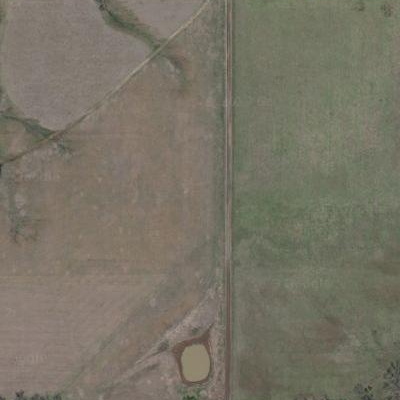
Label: Grass